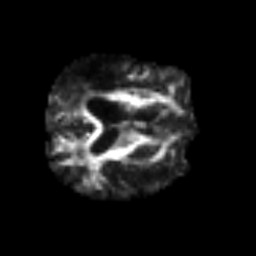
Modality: FA
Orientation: axial
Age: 75
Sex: male
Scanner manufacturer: siemens
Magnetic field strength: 3 T
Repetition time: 3.2 s
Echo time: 0.081 s